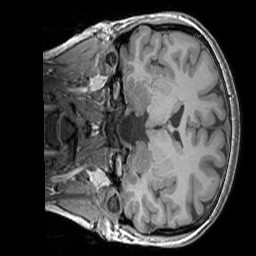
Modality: T1w
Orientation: coronal
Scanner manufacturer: siemens
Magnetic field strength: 3 T
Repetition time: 1.83 s
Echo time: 0.00303 s